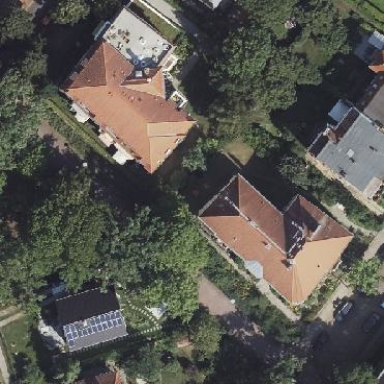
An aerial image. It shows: Charming apartments building with mansard roof design.